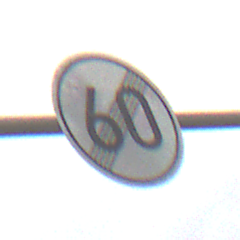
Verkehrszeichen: EndeGeschwindigkeit60
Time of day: MorningAfternoon
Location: Outdoor (Nature)
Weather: Overcast
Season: NotSpecified
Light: Natural